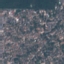
Land use / land cover: Residential